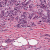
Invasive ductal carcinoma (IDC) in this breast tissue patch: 1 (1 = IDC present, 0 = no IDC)